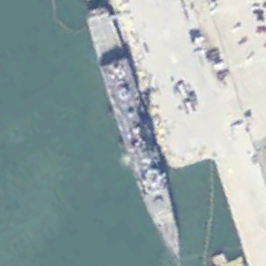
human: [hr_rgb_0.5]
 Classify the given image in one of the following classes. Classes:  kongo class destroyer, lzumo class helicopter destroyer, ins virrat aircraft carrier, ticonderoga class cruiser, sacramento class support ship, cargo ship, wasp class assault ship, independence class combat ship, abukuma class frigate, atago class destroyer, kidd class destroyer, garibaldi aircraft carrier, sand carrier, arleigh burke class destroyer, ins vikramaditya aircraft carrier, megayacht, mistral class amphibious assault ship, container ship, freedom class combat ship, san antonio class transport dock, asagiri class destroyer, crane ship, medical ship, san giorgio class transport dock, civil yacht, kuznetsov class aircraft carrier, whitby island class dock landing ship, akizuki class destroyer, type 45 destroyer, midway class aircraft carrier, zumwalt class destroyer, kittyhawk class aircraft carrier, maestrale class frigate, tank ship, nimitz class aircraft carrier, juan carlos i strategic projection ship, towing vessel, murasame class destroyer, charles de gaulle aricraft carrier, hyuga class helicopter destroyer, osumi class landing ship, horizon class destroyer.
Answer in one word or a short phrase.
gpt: Ticonderoga class cruiser